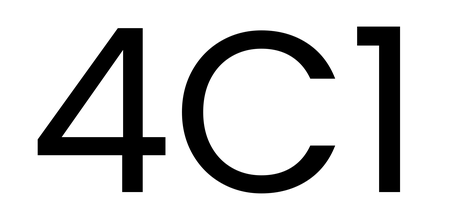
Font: Poppins-Regular